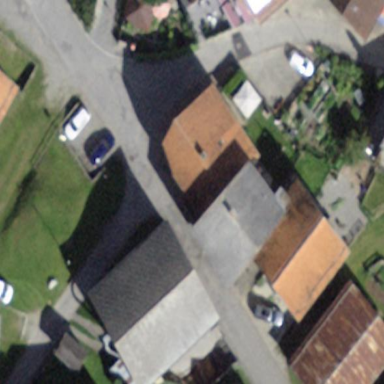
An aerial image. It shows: Simple and straightforward house.